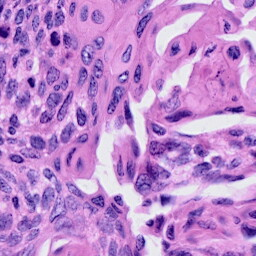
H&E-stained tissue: Cervix